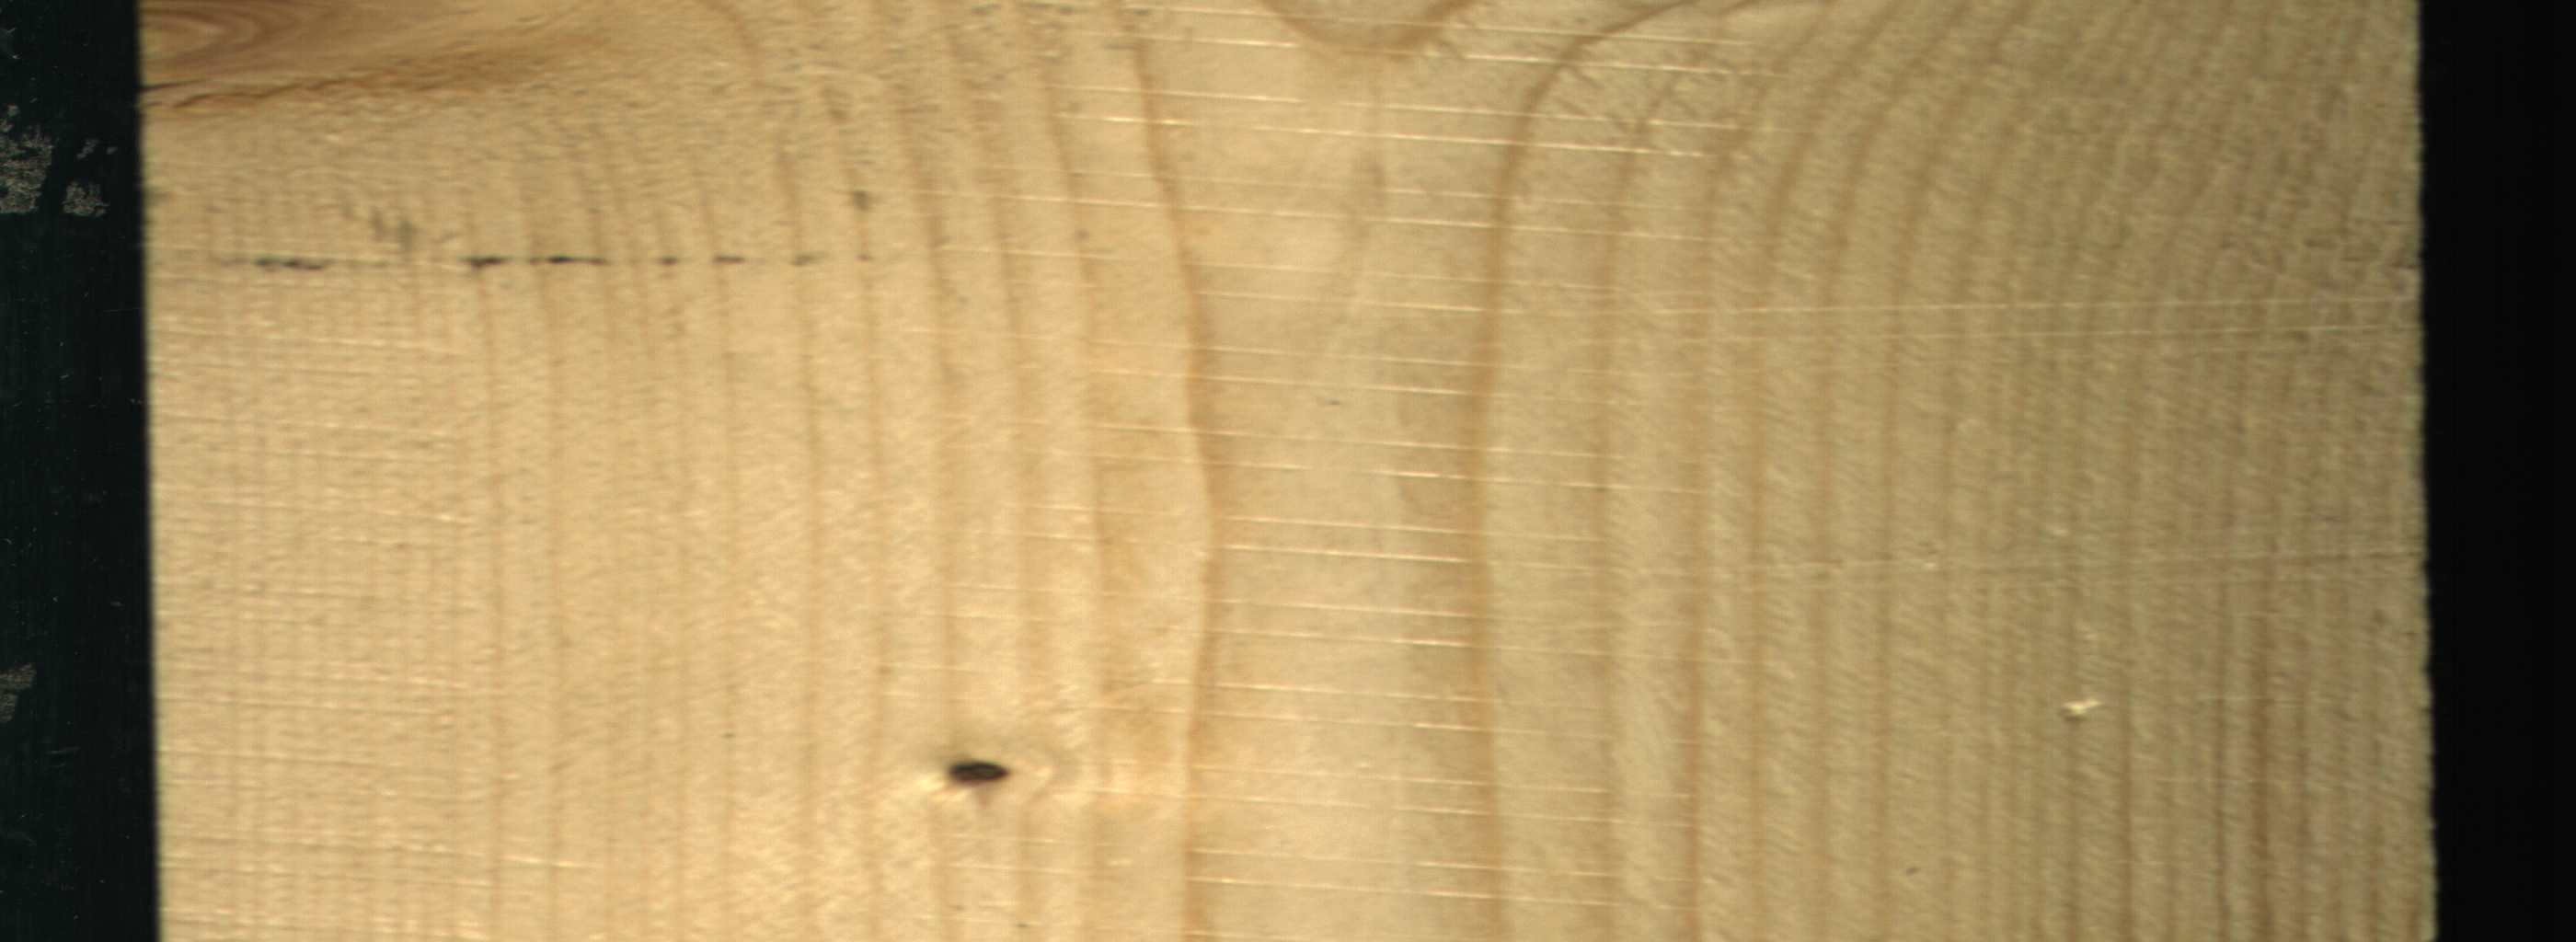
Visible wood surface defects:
Dead_Knot
Live_Knot